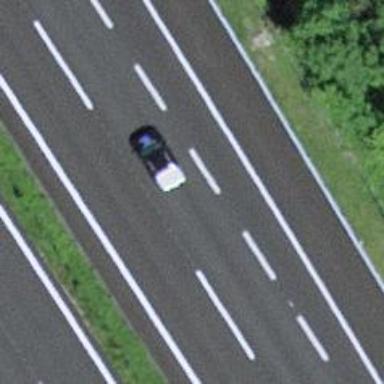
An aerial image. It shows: Motorway link.